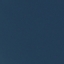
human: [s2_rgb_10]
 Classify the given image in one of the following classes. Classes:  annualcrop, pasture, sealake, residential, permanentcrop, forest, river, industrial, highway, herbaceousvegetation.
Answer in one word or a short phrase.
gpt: SeaLake